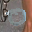
Label: 0